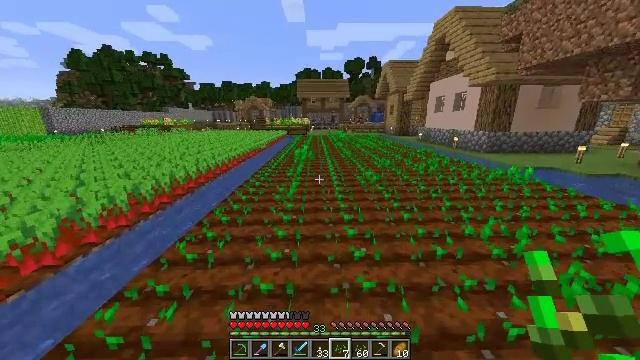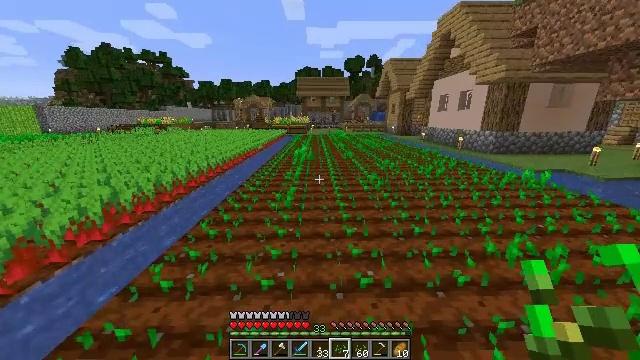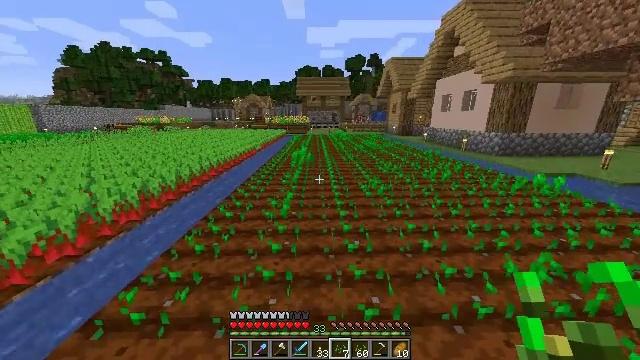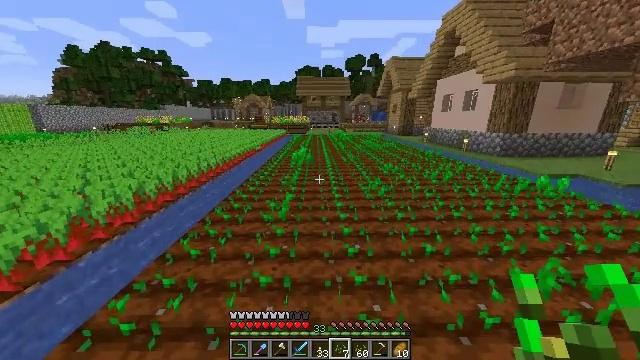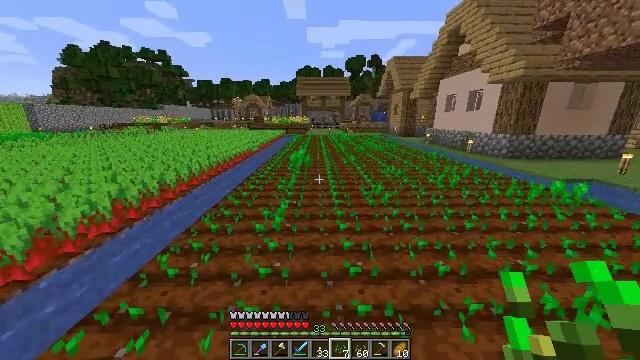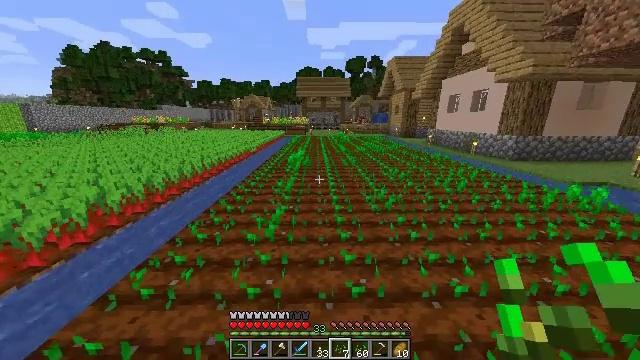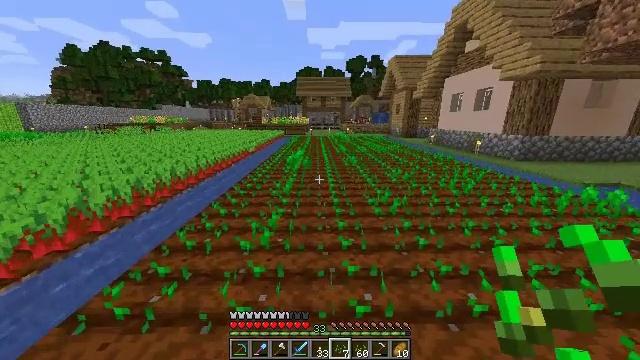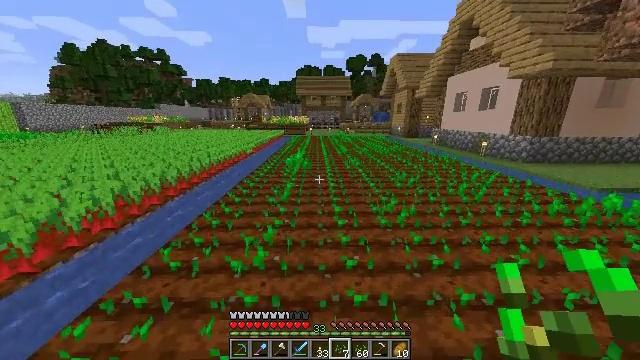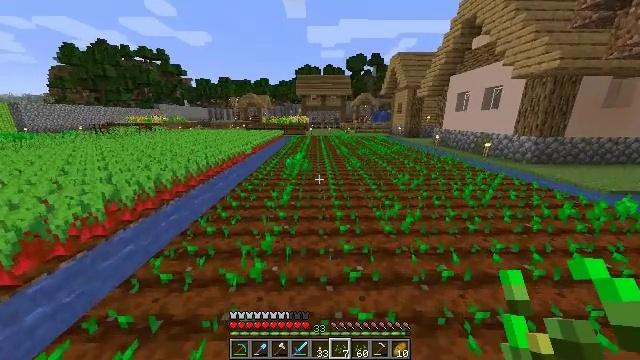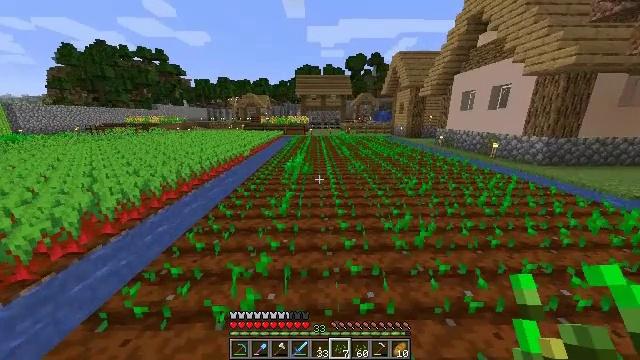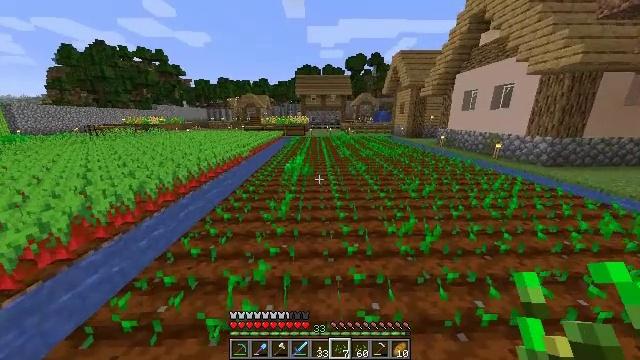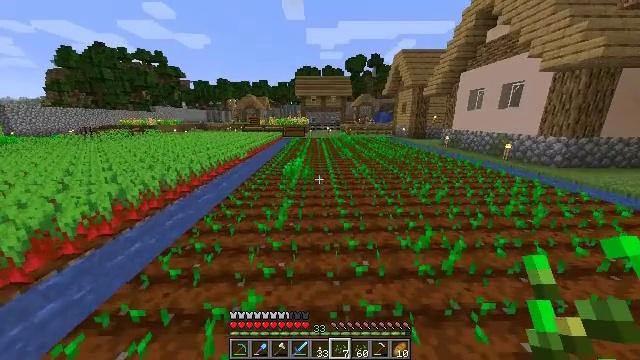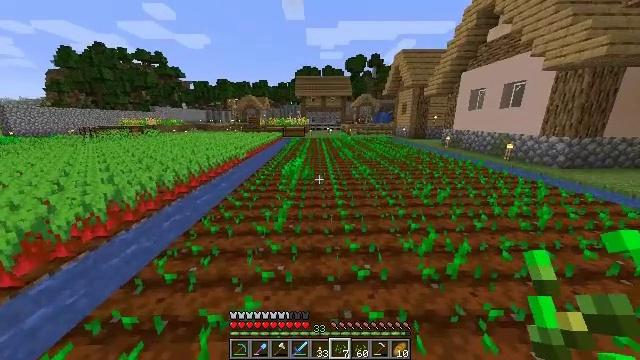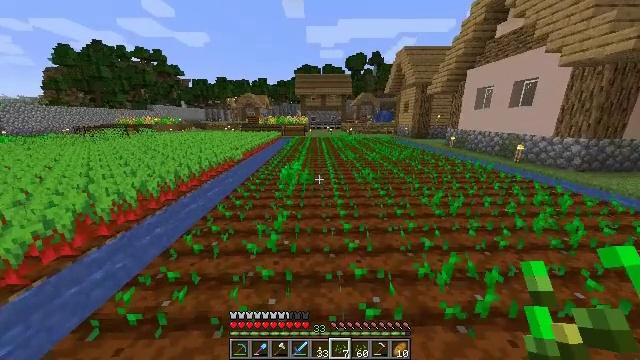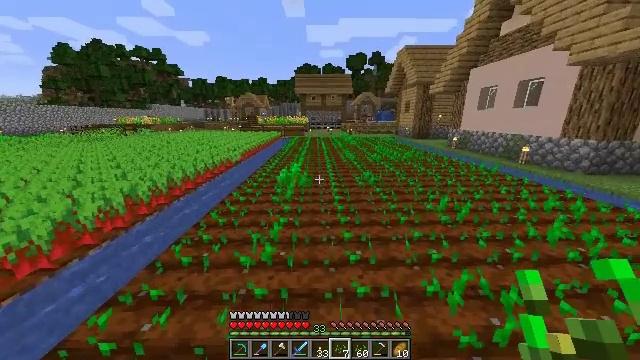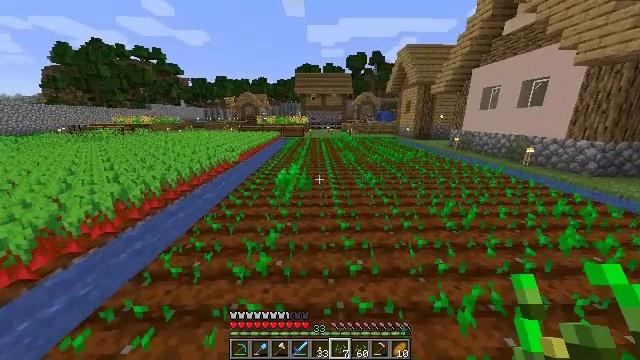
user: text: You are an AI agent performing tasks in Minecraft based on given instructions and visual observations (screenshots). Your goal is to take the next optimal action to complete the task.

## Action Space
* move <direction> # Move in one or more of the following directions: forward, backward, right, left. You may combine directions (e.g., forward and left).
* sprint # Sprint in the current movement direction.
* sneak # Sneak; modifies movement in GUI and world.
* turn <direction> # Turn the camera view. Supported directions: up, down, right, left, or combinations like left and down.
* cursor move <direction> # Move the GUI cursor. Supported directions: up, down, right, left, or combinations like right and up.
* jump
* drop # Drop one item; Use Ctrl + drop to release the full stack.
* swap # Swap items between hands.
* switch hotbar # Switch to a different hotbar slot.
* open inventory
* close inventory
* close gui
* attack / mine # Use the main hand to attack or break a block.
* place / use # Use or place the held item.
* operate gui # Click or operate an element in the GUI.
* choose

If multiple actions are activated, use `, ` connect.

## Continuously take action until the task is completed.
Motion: motion action
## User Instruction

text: Gather beetroots by breaking the plants.
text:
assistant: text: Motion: move forward, sprint
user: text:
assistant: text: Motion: move forward, sprint
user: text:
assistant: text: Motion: move forward, sprint
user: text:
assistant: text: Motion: move forward, sprint
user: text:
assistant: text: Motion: move forward, sprint
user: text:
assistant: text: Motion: move forward, sprint
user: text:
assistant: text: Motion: move forward, sprint
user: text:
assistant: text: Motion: move forward, sprint
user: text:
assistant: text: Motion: move forward, sprint
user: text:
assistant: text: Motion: move forward, sprint
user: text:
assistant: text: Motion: move forward, sprint
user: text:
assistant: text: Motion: move forward, sprint
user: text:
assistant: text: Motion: move forward, sprint
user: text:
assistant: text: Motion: move forward, sprint
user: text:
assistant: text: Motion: move forward, sprint
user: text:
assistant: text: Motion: move forward, sprint
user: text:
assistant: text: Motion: move forward, sprint
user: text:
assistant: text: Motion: move forward, sprint
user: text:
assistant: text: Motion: move forward, sprint
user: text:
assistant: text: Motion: move forward, sprint
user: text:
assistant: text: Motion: move forward, sprint
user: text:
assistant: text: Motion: move forward, sprint
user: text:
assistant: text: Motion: move forward, sprint
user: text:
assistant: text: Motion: move forward, sprint
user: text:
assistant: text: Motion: move forward, sprint
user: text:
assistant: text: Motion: move forward, sprint
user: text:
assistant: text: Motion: move forward, sprint
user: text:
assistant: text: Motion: move forward, sprint
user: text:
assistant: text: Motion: move forward, sprint
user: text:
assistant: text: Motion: move forward, sprint